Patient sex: F
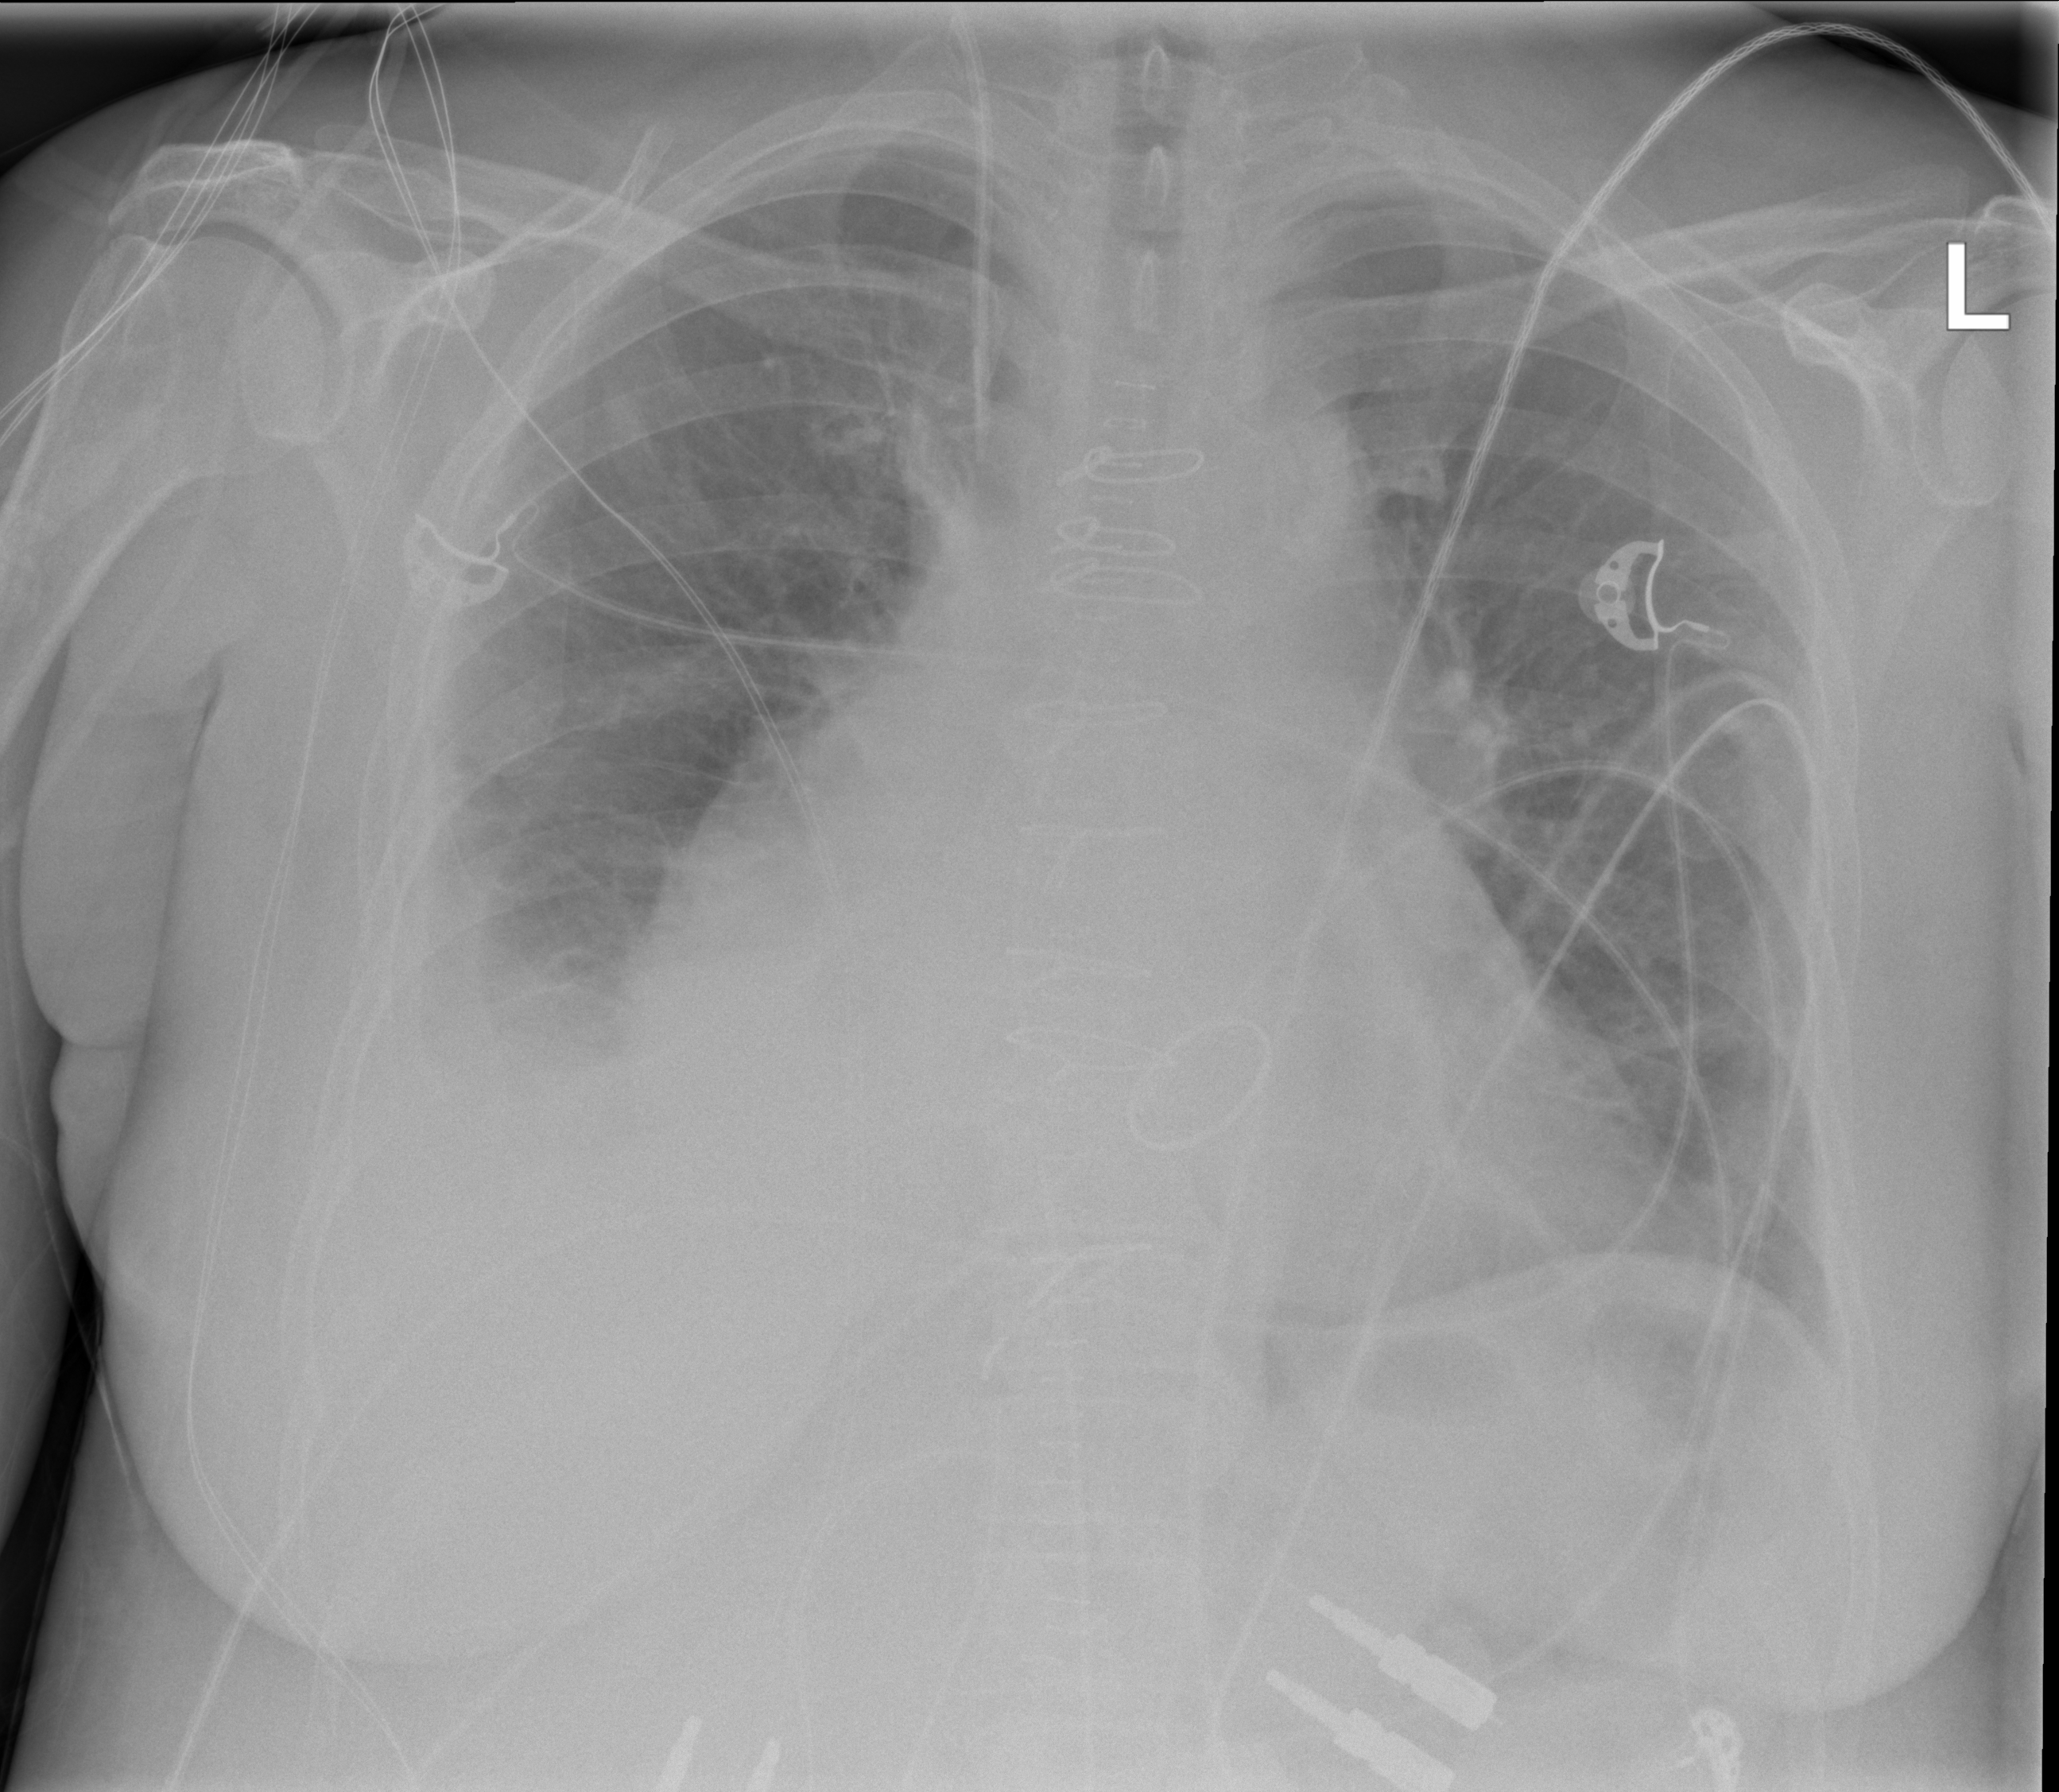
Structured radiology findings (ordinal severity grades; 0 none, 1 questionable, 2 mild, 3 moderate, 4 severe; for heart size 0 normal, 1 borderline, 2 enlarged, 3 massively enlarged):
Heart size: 3
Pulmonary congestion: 0
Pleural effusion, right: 3
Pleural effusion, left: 1
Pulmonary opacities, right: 2
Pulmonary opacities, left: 0
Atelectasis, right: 2
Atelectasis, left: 2